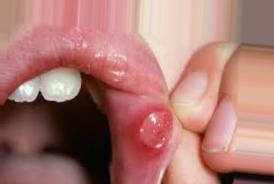
Condition: Mouth Ulcer